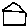
Label: house